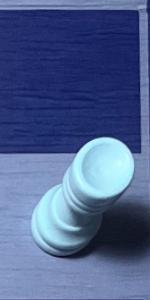
Label: Rook_White